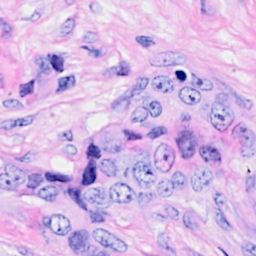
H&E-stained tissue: Breast